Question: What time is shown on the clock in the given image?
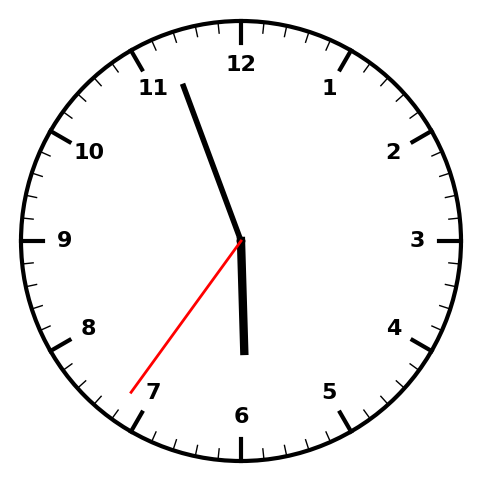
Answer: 05:56:36